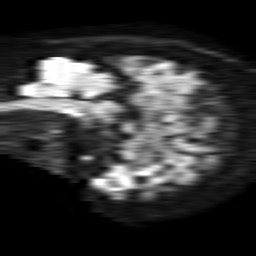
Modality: TRACE
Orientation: sagittal
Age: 59
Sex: female
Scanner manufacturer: philips
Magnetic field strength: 1.5 T
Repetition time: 4.6 s
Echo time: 0.08631 s